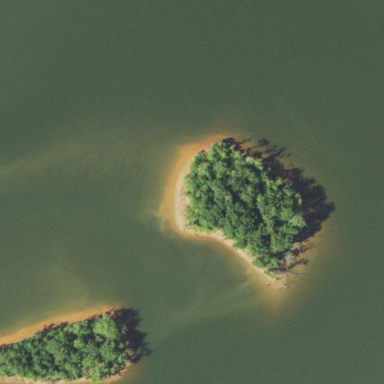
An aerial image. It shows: Islet.